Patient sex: F
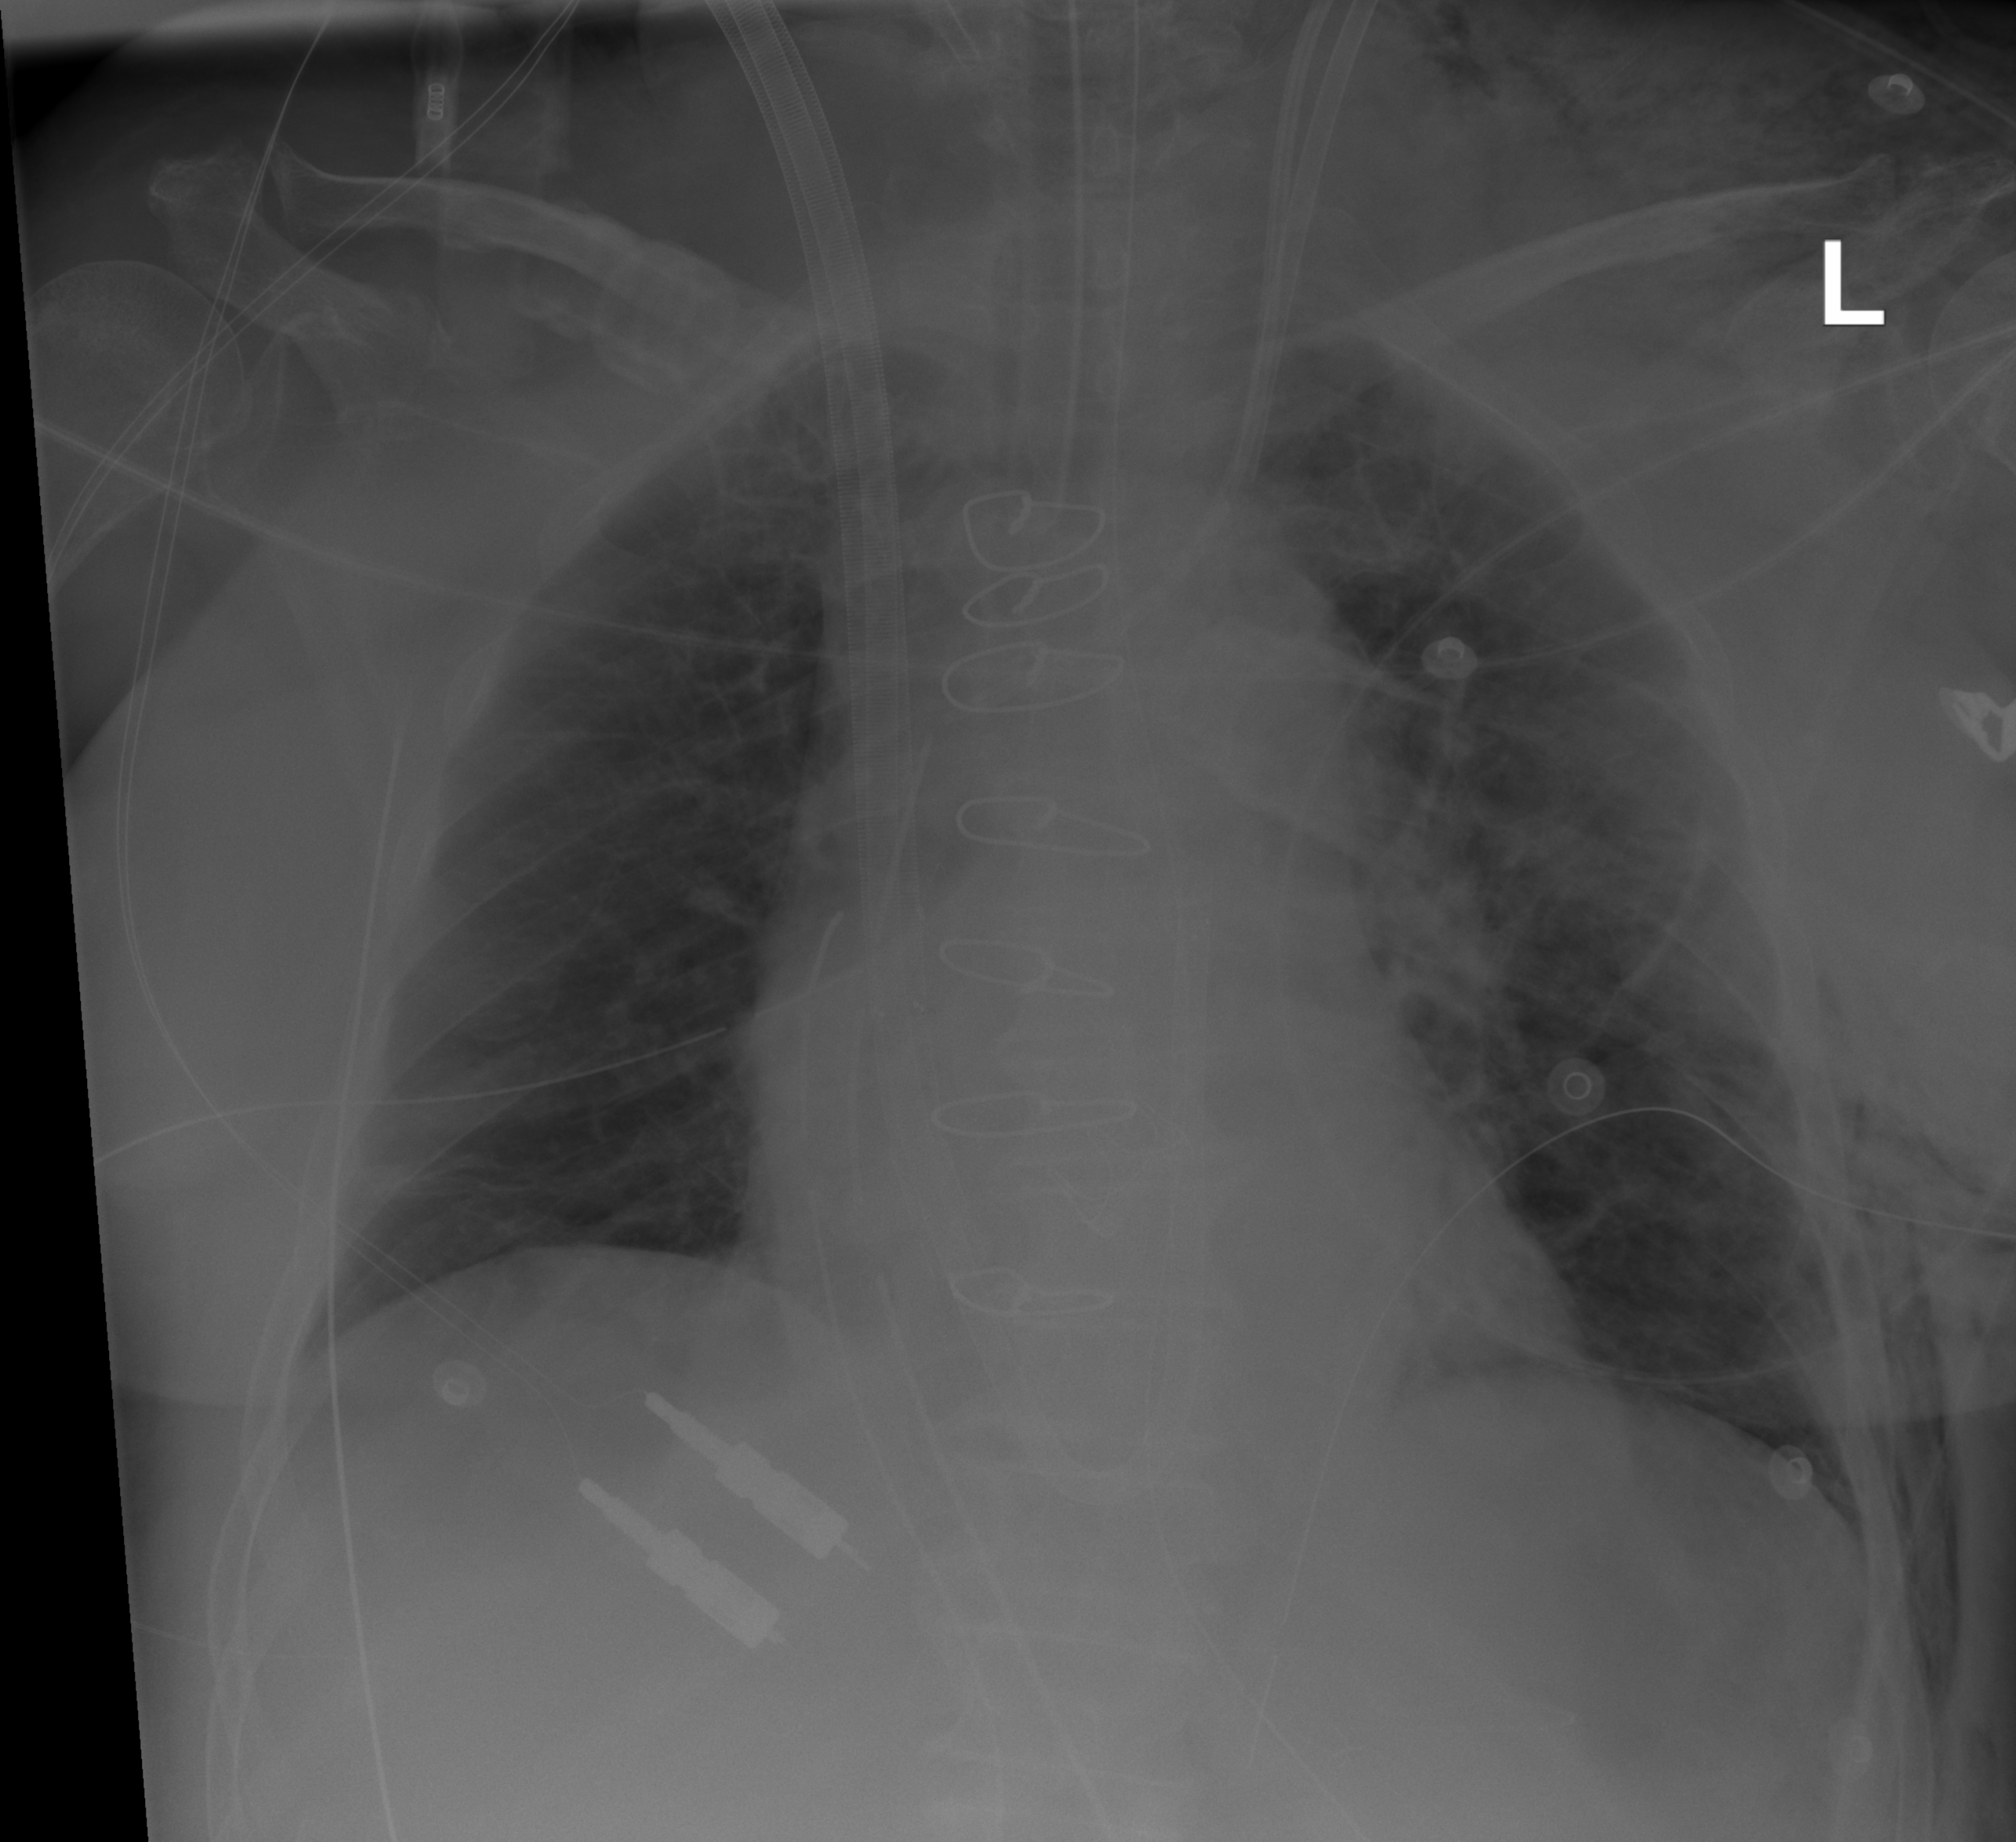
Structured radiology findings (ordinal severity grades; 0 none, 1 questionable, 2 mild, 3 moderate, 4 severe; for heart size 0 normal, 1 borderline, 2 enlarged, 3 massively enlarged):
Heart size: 0
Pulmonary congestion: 0
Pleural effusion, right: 1
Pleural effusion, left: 1
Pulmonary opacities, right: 0
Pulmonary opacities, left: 1
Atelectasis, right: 1
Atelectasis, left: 1